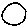
Label: circle